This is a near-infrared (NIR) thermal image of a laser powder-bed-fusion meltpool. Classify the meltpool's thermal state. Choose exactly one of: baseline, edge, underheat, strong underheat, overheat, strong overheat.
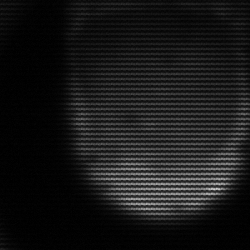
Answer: edge